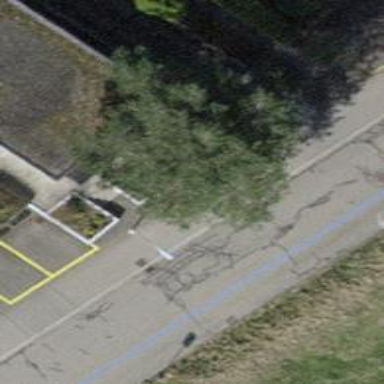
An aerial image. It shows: Urban area featuring tree as natural element.